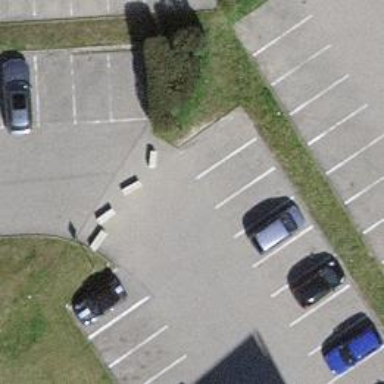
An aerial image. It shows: Block barrier.